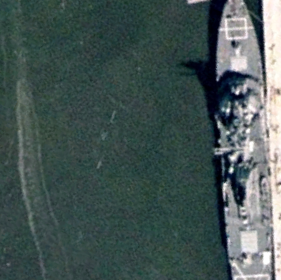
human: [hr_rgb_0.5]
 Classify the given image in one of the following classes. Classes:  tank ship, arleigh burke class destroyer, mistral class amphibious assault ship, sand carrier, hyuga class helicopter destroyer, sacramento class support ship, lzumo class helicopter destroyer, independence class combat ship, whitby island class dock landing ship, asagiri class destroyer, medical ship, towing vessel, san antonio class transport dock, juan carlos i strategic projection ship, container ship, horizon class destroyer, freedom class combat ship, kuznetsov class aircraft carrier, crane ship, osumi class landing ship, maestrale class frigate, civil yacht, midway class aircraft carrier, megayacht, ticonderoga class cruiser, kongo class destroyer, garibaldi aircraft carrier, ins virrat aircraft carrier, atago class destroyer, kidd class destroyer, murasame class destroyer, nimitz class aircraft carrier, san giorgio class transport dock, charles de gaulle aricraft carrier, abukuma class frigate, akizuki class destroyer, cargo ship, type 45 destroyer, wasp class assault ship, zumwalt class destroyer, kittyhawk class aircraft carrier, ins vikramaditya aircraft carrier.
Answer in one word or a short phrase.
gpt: Arleigh Burke class destroyer